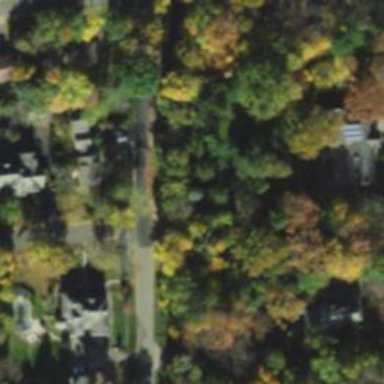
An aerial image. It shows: Driveway.